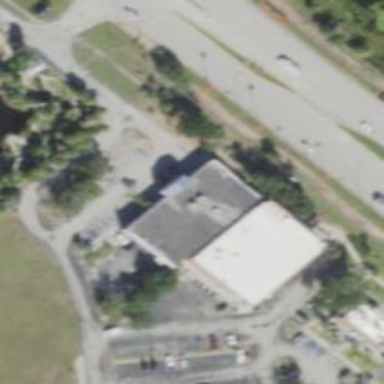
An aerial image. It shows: Building.